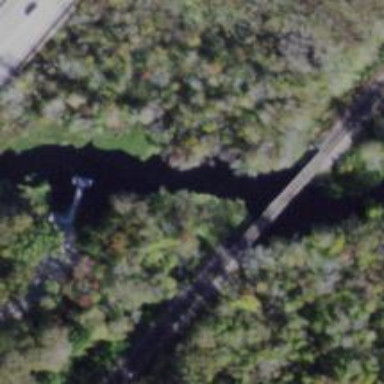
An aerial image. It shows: Railway bridge.